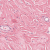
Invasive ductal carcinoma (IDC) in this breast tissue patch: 0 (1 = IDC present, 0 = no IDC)